Field crop: maize
Growth stage: 2
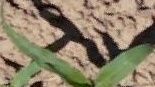
Species: maize